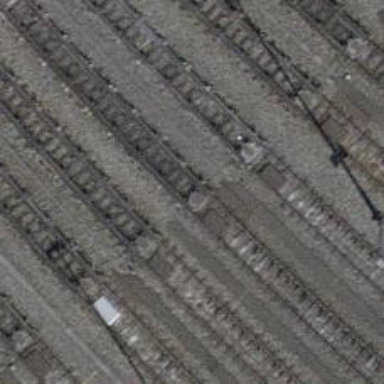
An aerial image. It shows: Railway yard with one track. The yard has beam retarder.